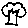
Label: tree